Aerial crown-view tile of a tropical tree (Barro Colorado Island, Panama), acquired 20250715:
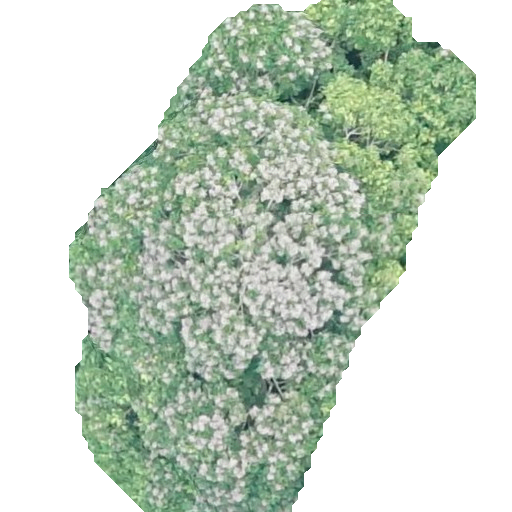
Species: Dipteryx oleifera
GBIF accepted scientific name: Dipteryx oleifera
Crown area: 207.825 m²